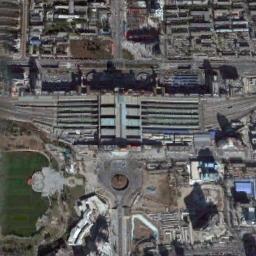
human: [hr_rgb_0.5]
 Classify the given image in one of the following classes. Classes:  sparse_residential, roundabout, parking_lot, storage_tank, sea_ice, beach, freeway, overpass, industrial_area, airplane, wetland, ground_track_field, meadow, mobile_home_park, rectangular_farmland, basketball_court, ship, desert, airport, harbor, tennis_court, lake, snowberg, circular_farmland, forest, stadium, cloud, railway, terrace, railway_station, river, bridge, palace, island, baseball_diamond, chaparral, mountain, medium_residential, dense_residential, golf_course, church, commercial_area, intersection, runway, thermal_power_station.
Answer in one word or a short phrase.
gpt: railway_station